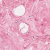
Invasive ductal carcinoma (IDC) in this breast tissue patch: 0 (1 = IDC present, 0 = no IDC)